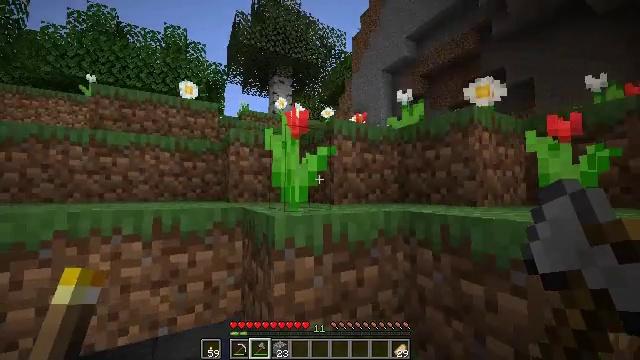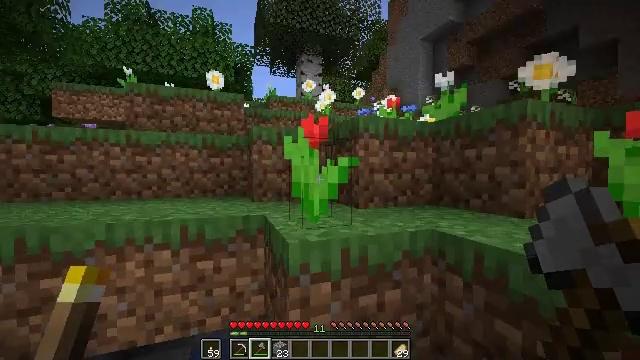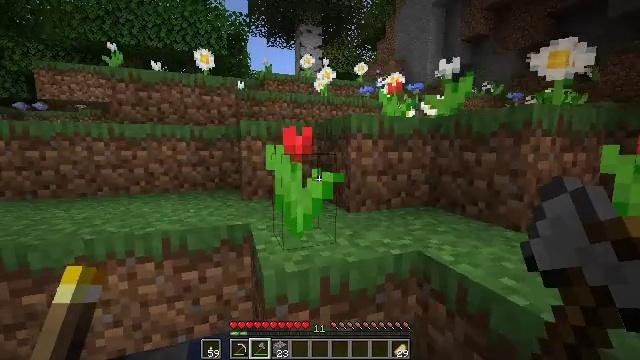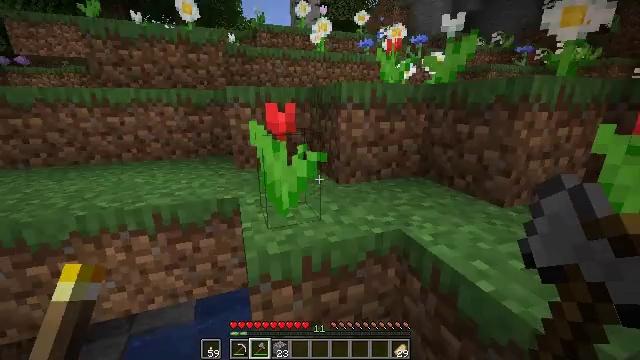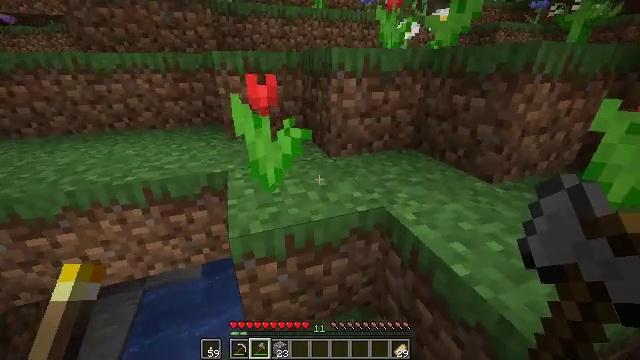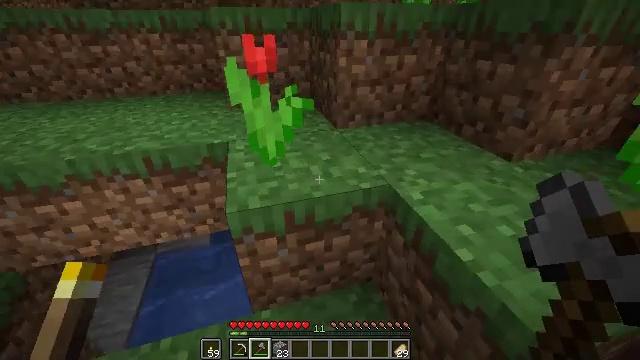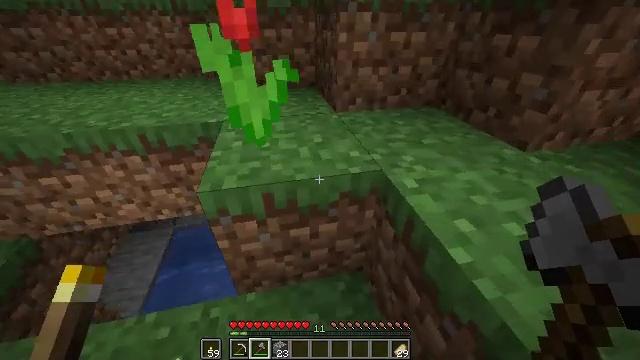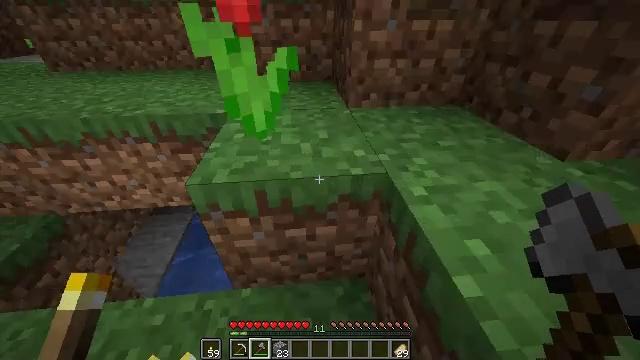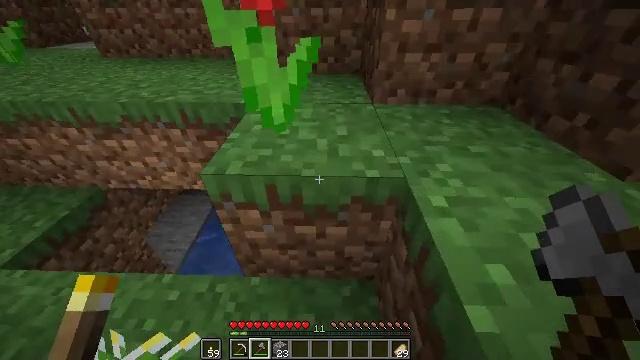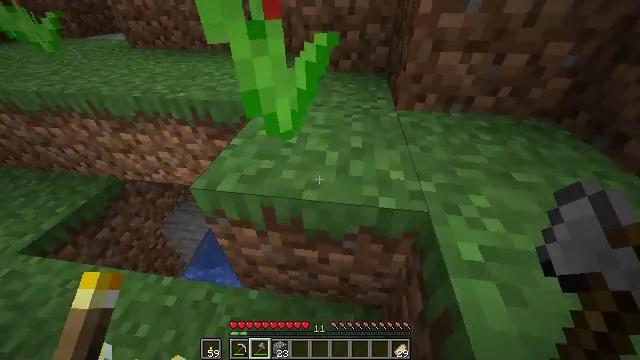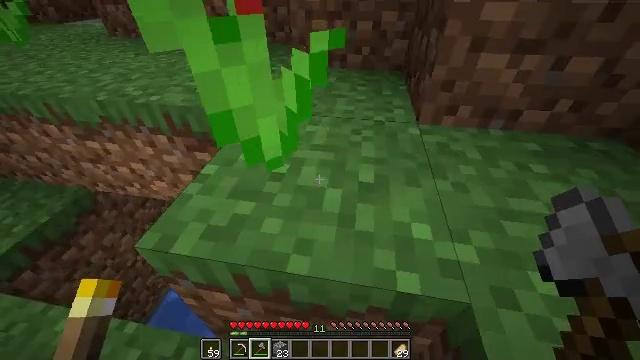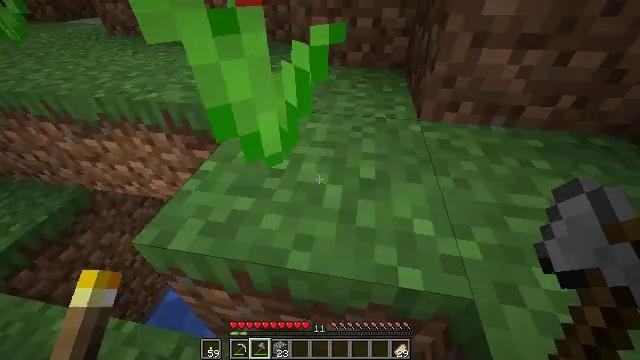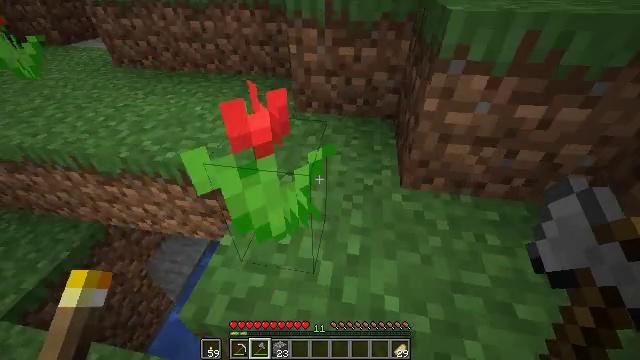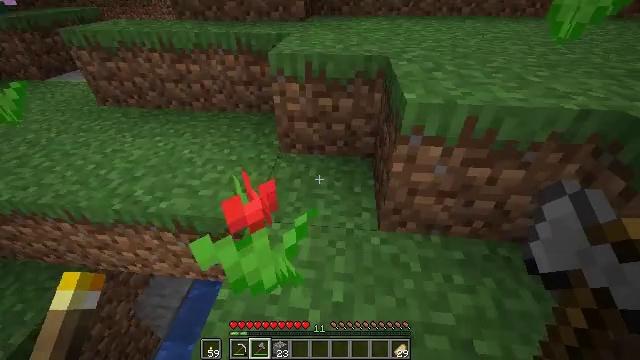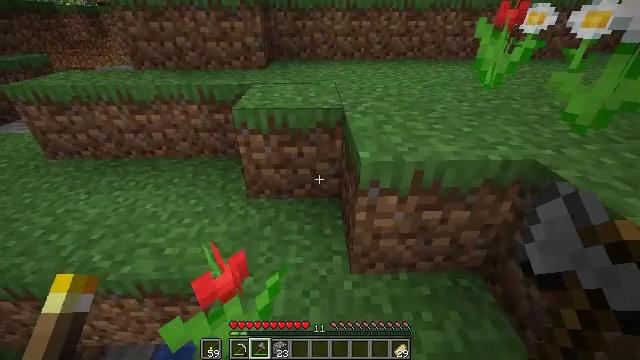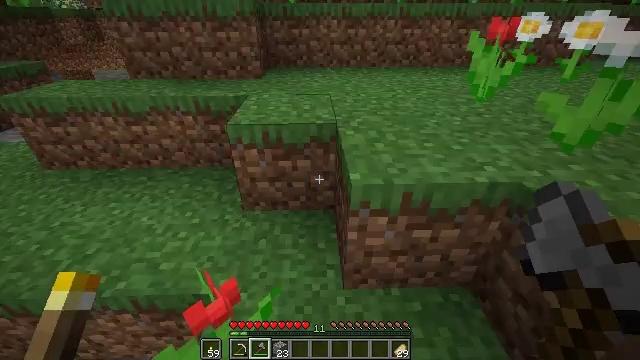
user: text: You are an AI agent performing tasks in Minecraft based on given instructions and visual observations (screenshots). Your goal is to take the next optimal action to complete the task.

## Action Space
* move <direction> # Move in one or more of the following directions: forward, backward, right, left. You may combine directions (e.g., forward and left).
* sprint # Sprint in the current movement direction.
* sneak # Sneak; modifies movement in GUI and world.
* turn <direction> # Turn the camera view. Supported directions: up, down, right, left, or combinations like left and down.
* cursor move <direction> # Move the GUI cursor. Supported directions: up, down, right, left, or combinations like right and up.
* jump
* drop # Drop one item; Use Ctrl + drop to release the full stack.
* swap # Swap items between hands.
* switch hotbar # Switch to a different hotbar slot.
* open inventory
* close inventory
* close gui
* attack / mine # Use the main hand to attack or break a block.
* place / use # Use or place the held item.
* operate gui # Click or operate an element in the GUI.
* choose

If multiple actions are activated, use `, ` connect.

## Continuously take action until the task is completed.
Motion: motion action
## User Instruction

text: Mine grass block from the ground.
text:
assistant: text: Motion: move forward, sprint, turn left and down, jump
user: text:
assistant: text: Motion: move forward, sprint, turn down, jump
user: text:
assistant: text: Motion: move forward, sprint, turn down, jump
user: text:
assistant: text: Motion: move forward, sprint, turn down
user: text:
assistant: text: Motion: move forward and move right, sprint, turn left and down
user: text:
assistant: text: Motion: move forward and move right, sprint, turn left and down
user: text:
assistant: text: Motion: move forward and move right, sprint, turn left and down
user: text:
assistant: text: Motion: move forward and move right, sprint, turn left and down
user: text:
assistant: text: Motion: move forward and move right, sprint, turn left and down
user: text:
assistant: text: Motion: move forward and move right, sprint, turn left
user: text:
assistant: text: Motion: move forward and move right, sprint, jump
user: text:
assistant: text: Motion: move forward, sprint, jump
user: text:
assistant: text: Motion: move forward, sprint, turn right and up, jump
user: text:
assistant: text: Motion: move forward and move right, sprint, turn right and up, jump
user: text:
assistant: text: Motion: move forward and move right, sprint
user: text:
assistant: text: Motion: move forward and move right, sprint, turn left and down
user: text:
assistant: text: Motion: move forward and move left, sprint, turn left and down
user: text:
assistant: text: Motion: move left, turn left and down
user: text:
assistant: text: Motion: move left, turn left and down
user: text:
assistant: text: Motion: move left
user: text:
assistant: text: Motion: move left
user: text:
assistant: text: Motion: move left
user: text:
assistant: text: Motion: move left, turn right
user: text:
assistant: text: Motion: move left, turn right
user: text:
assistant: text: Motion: move left, turn right
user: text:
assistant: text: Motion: move left, turn right and up
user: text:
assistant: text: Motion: move left, turn right and up
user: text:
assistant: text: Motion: move left, turn right and up
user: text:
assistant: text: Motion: move left, turn right and up
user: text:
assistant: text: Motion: move left, turn right and up